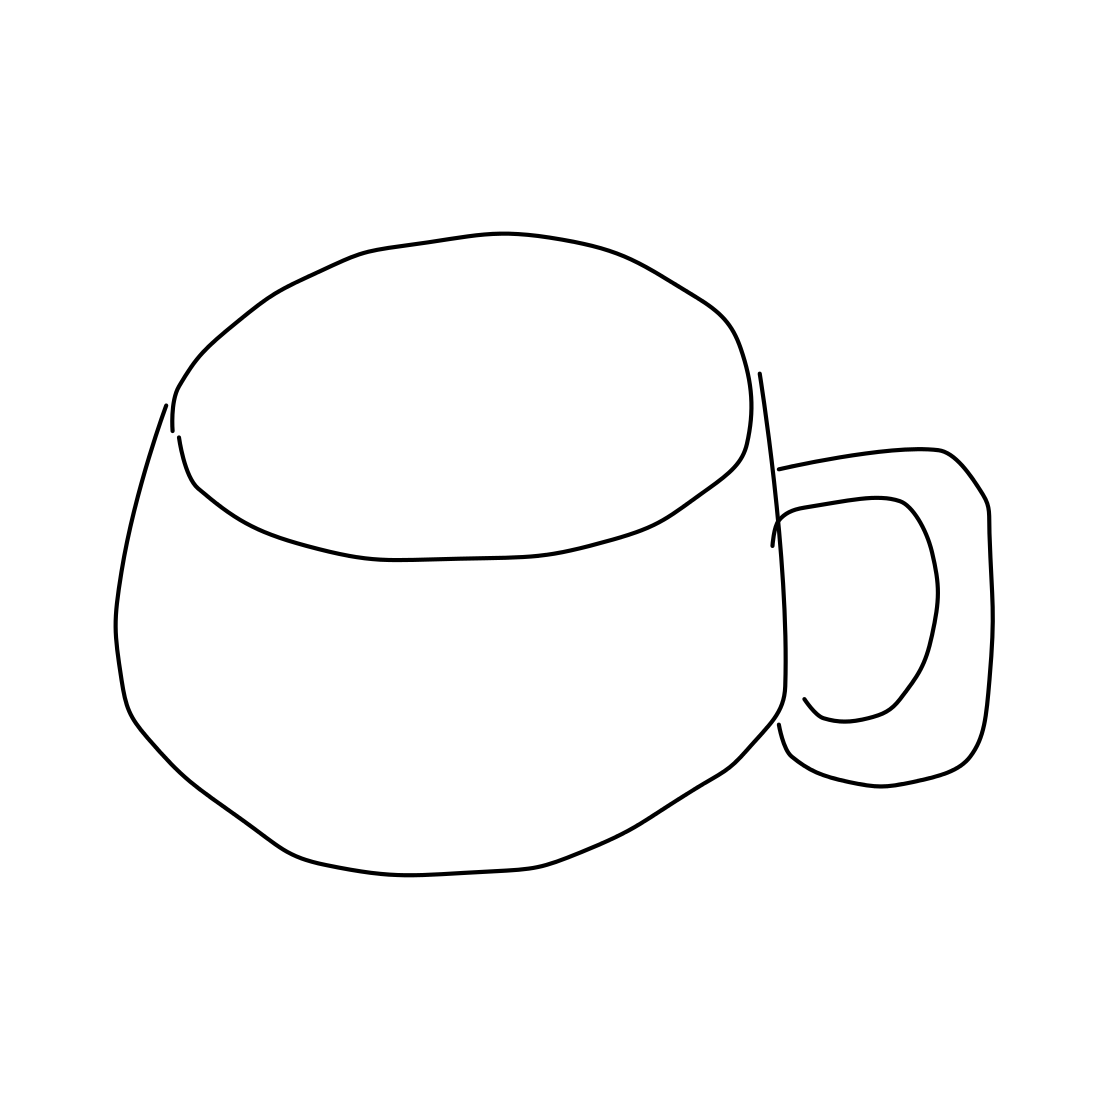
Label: teacup